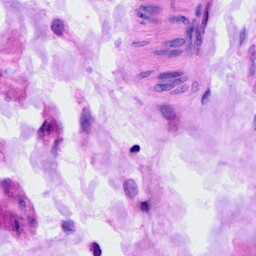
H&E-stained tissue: Ovarian